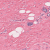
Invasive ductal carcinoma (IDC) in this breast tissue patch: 0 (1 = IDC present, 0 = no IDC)